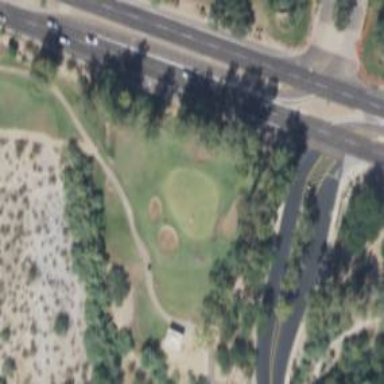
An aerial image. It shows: View of golf hole.